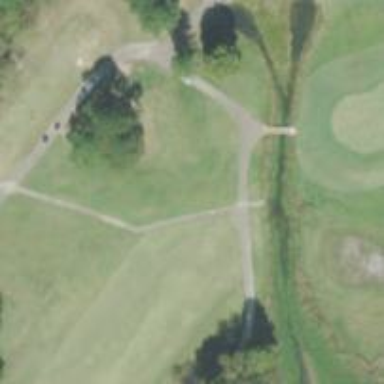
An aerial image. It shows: Service road designated as golf cart path.